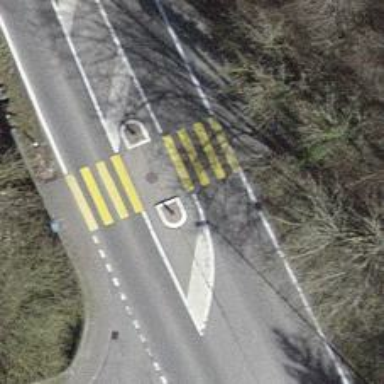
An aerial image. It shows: Uncontrolled zebra crossing with island. The crossing is marked with zebra stripes.